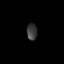
Tissue: prostate
Cell type: Epithelial cells
Senescence score: 0.2629
Nuclear area (px): 167
Mean DAPI intensity: 59.24